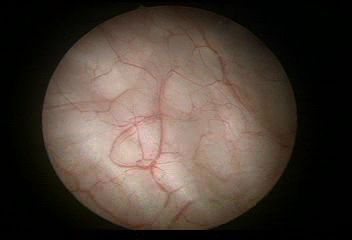
Modality: WLC
Class: Normal mucosa
Bladder cancer association: No